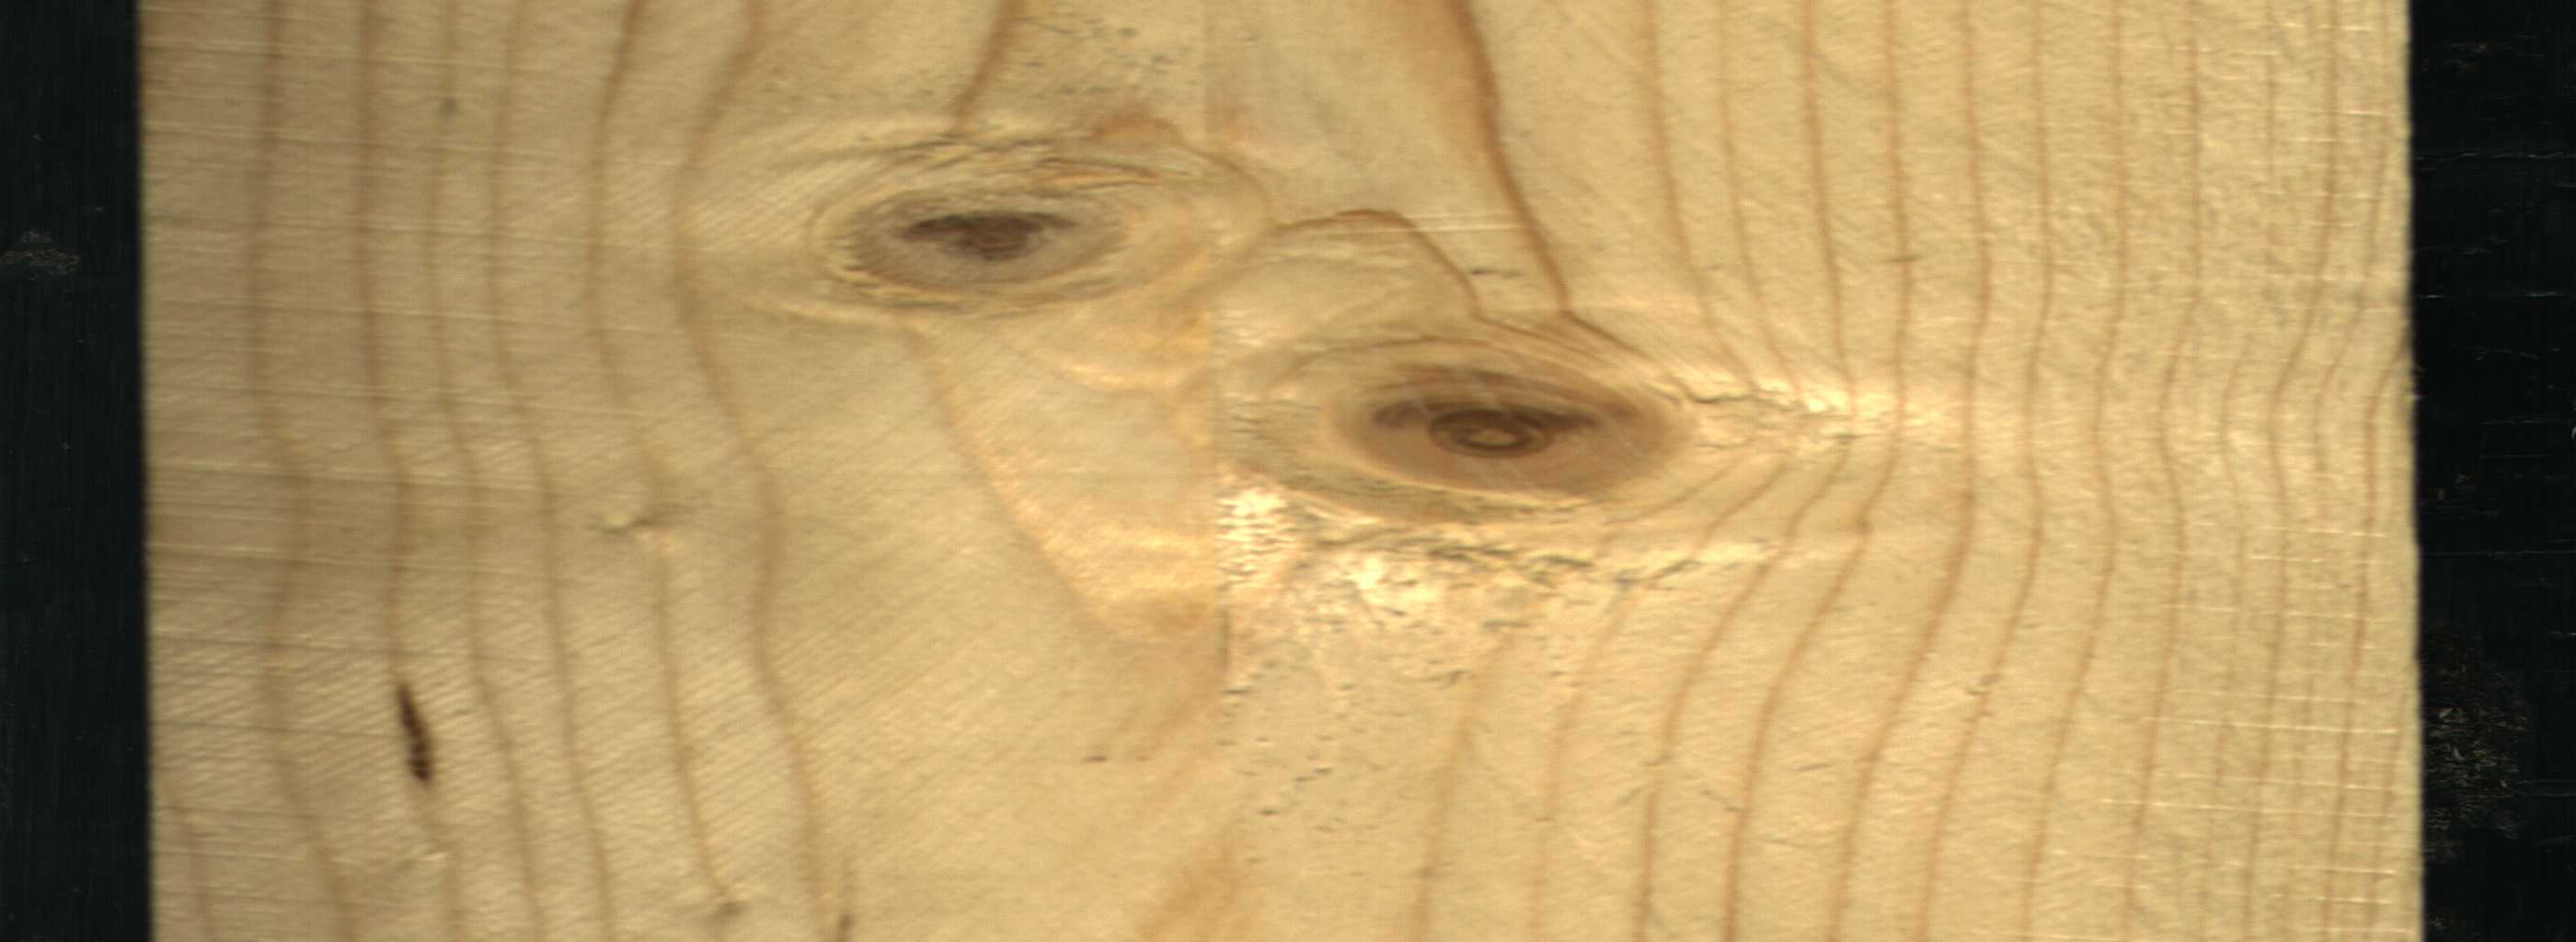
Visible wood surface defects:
resin
Live_Knot
Live_Knot